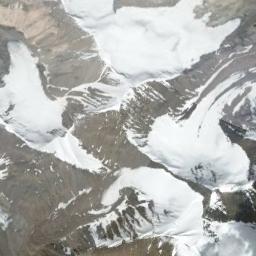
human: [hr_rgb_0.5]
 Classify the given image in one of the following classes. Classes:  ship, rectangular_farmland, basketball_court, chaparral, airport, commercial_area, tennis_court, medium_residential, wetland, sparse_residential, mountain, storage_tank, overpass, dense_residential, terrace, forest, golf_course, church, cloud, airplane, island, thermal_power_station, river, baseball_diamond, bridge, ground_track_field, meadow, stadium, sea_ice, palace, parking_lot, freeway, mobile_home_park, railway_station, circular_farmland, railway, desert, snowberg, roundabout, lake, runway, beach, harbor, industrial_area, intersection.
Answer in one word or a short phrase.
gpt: snowberg